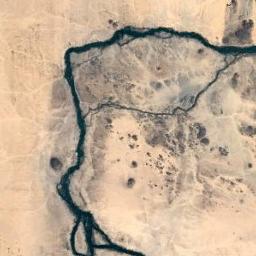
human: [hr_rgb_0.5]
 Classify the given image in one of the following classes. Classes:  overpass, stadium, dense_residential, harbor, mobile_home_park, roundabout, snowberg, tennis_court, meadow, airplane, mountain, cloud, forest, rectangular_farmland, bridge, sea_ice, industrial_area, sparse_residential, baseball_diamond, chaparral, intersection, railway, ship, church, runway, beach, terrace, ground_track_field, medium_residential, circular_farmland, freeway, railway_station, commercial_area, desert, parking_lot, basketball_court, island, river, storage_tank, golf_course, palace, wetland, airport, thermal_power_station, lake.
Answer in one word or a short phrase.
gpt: river